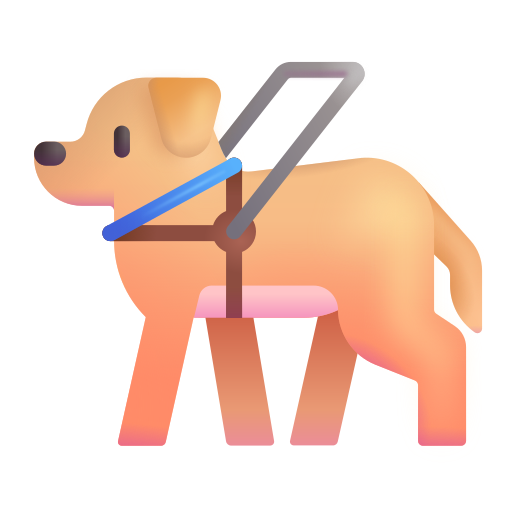
guide dog color